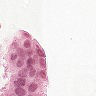
Metastatic tissue present: yes